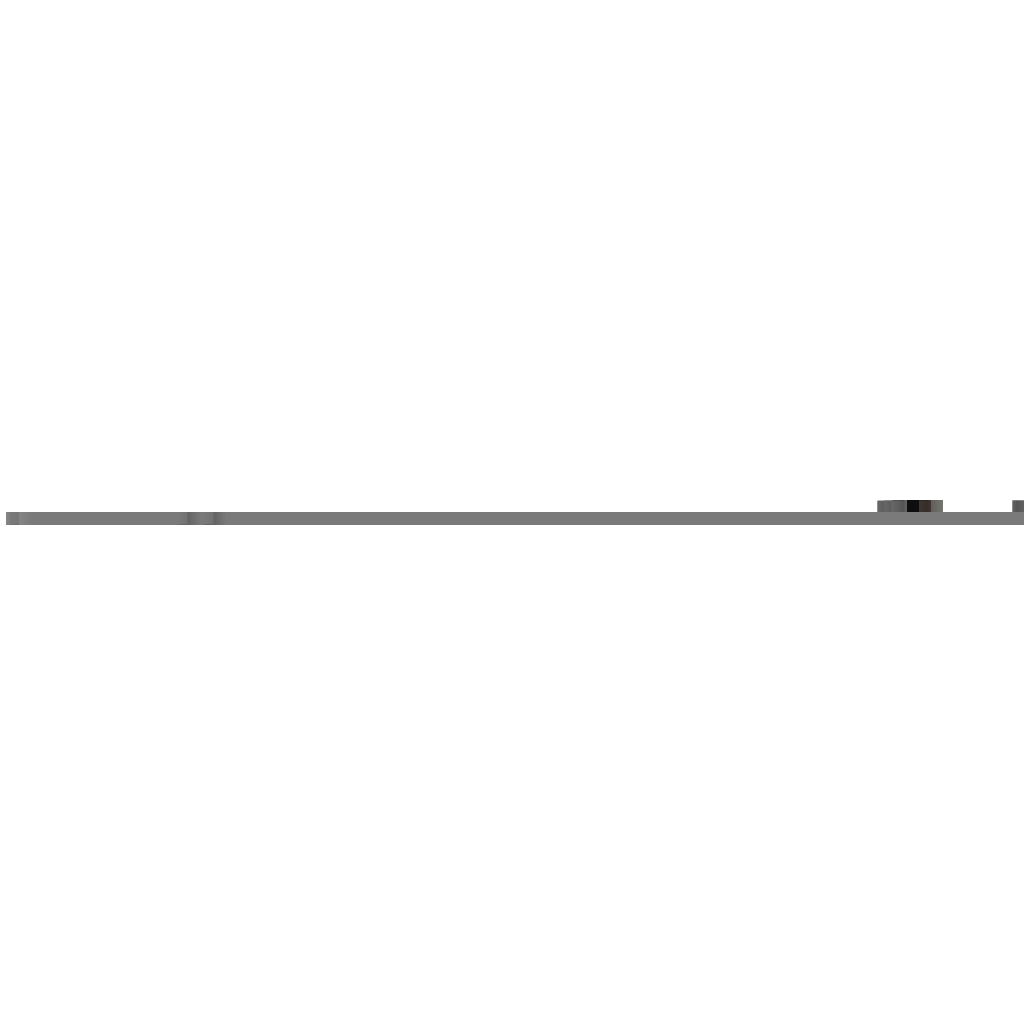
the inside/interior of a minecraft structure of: Sending in the Troops